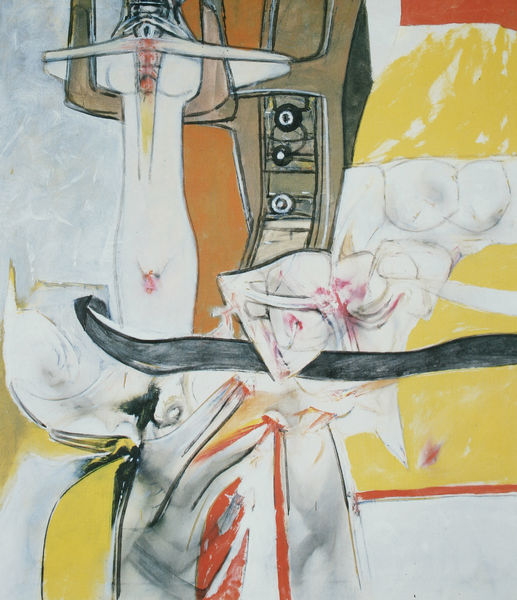
Titel: Out to Alisma, Auf zu Alisma
Künstler: Roberto Matta
Standort: Genf
Institution: Privatbesitz
Schlagwörter: akt, blau, haut, kopf, körper, nackt, schatten, weiß, gelb, grün, menschen, ocker, braun, brust, busen, frau, grau, orange, raum, schwarz, tisch, zeichnung, zimmer, rot, tier, arme, figur, rosa, brüste, abstrakt, fläche, flächen, modern, formen, linien, auto, figuren, weiblich, nabel, scham, blut, schwert, zeichnerisch, hörner, figürlich, fragmente, kleiderpuppe, freiheitsstatue